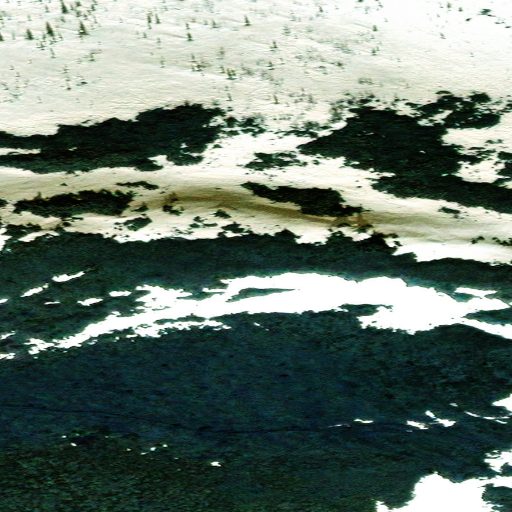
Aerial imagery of mountain in Alaska named Grant Dome containing only unknown